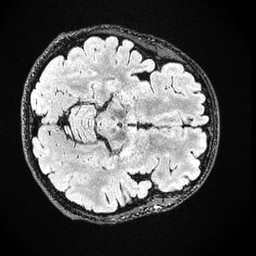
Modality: FLAIR
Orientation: axial
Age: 29
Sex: female
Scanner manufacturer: ge
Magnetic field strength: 3 T
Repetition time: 4.802 s
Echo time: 0.1157 s